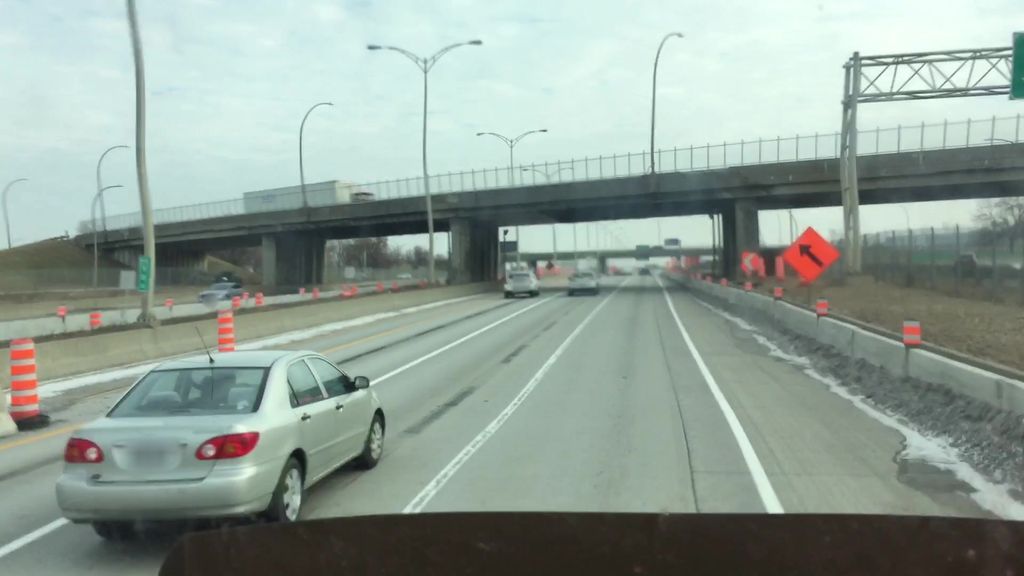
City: montreal